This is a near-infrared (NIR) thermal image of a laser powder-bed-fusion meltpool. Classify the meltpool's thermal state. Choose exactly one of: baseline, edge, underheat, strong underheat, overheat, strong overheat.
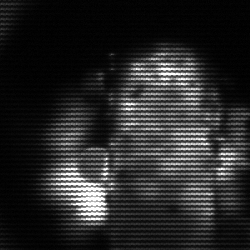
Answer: strong underheat